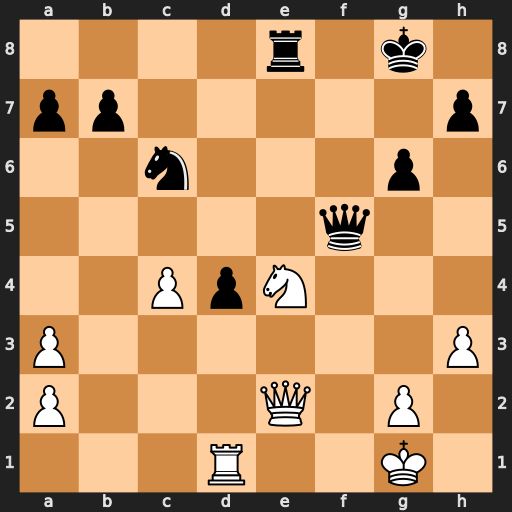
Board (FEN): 4r1k1/pp5p/2n3p1/5q2/2PpN3/P6P/P3Q1P1/3R2K1
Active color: w
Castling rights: -
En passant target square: -
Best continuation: Nf6+ Qxf6 Qxe8+